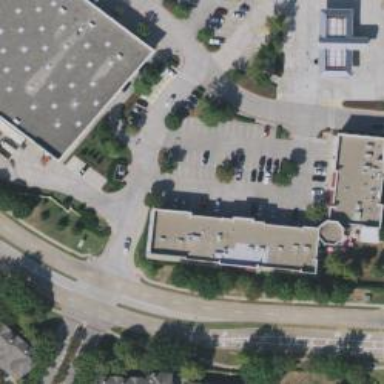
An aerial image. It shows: White commercial building used for retail purposes.